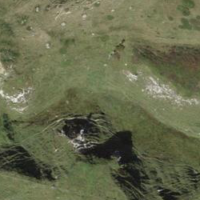
EUNIS habitat code: 26
Species observed at this site:
Saxifraga paniculata
Gentiana bavarica
Anthyllis vulneraria
Botrychium lunaria
Aglais urticae
Gentiana verna